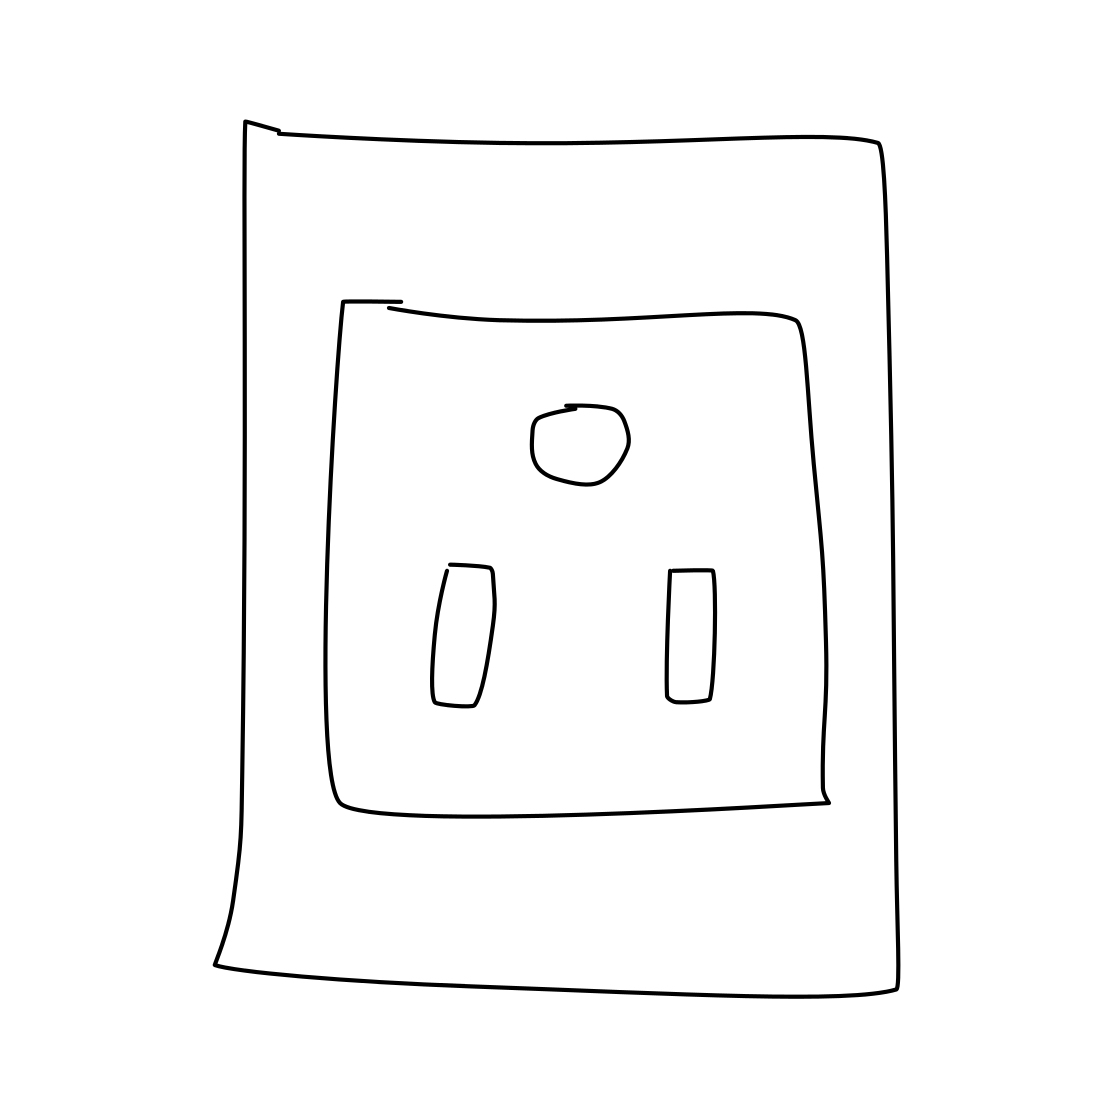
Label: power outlet